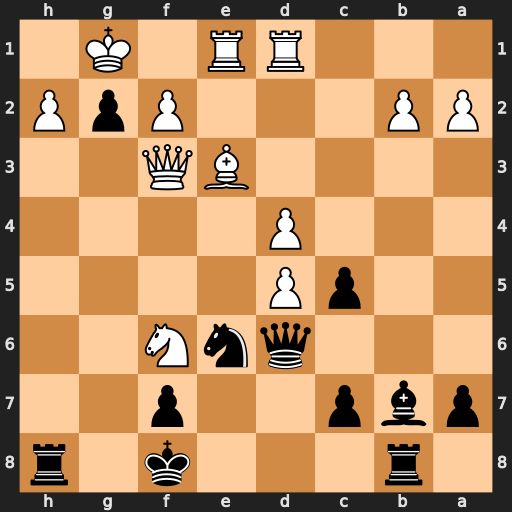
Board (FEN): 1r3k1r/pbp2p2/3qnN2/2pP4/3P4/4BQ2/PP3PpP/3RR1K1
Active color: b
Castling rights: -
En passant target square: -
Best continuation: Qxh2#